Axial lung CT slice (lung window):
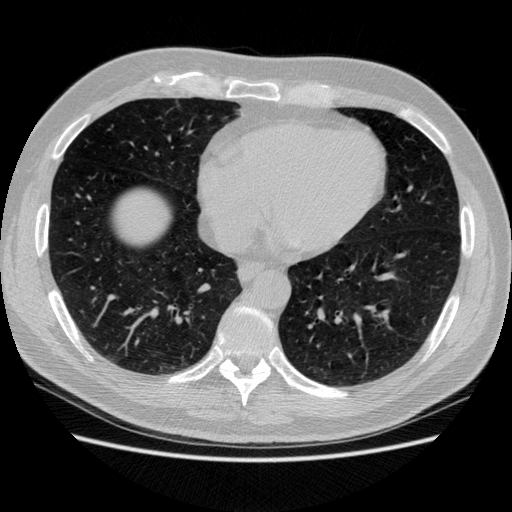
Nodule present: no